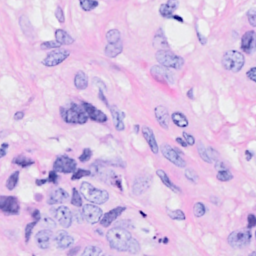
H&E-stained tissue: Breast